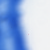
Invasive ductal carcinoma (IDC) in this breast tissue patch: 0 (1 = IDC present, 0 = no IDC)